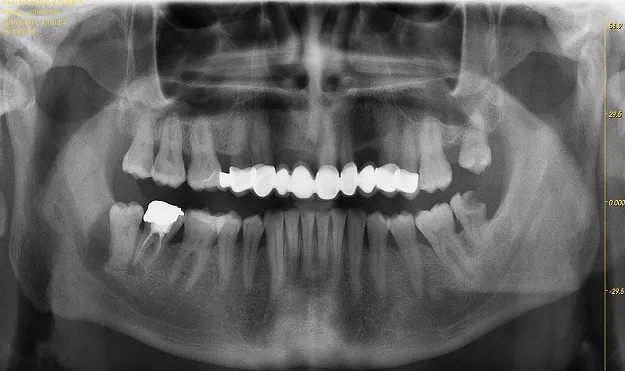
Preoperative panoramic radiograph of the lesion.
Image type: radiology (x_ray)